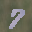
Label: 7